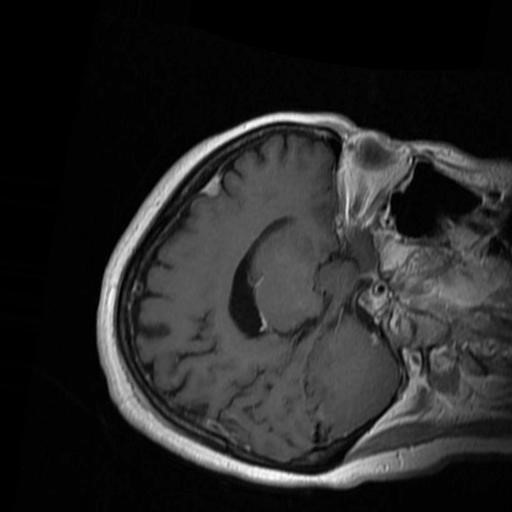
Label: brain_menin